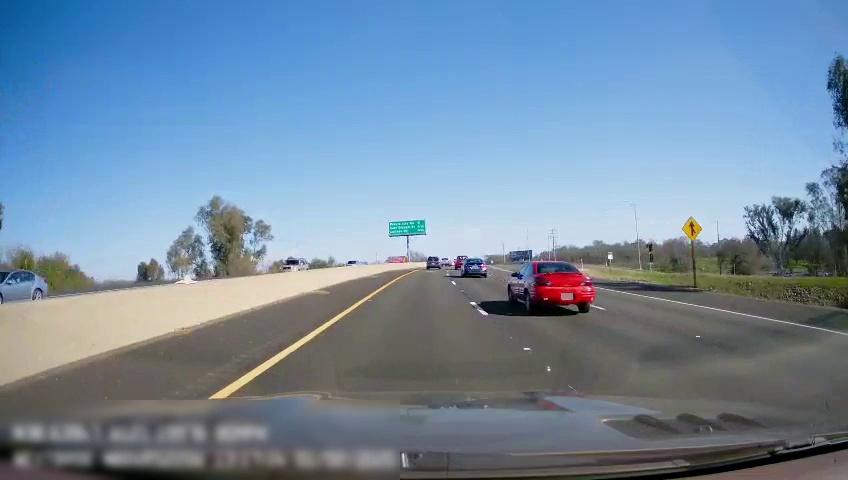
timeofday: Day
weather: Sunny
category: Drivable Space
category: Drivable Space
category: Vehicles | SUV
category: Vehicles | Car
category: Vehicles | SUV
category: Vehicles | Car
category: Vehicles | Car
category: Vehicles | SUV
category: Lanes | Current Lane
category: Lanes | Current Lane
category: Lanes | Current Lane
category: Lanes | Alternate Lane
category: Traffic | Signs
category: Traffic | Signs